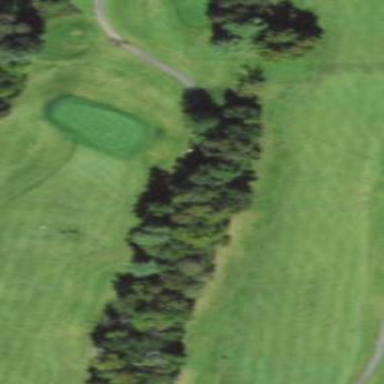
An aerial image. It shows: Grassy area designated as golf fairway.